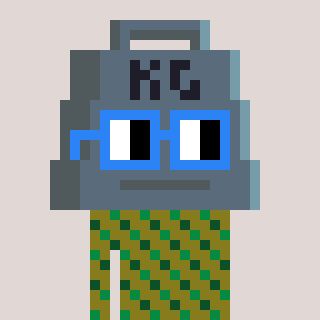
a pixel art character with square blue glasses, a weight-shaped head and a gunk-colored body on a warm background